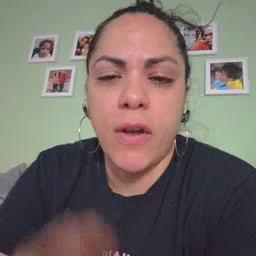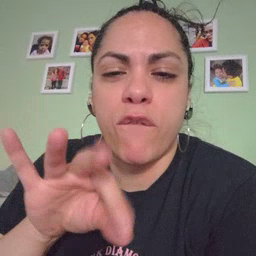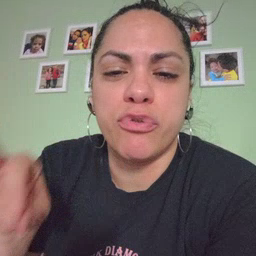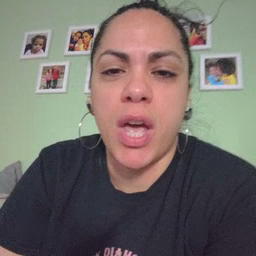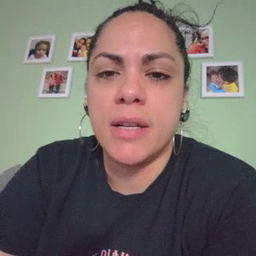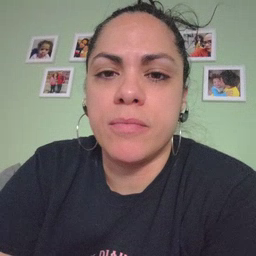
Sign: frenchfries